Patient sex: M
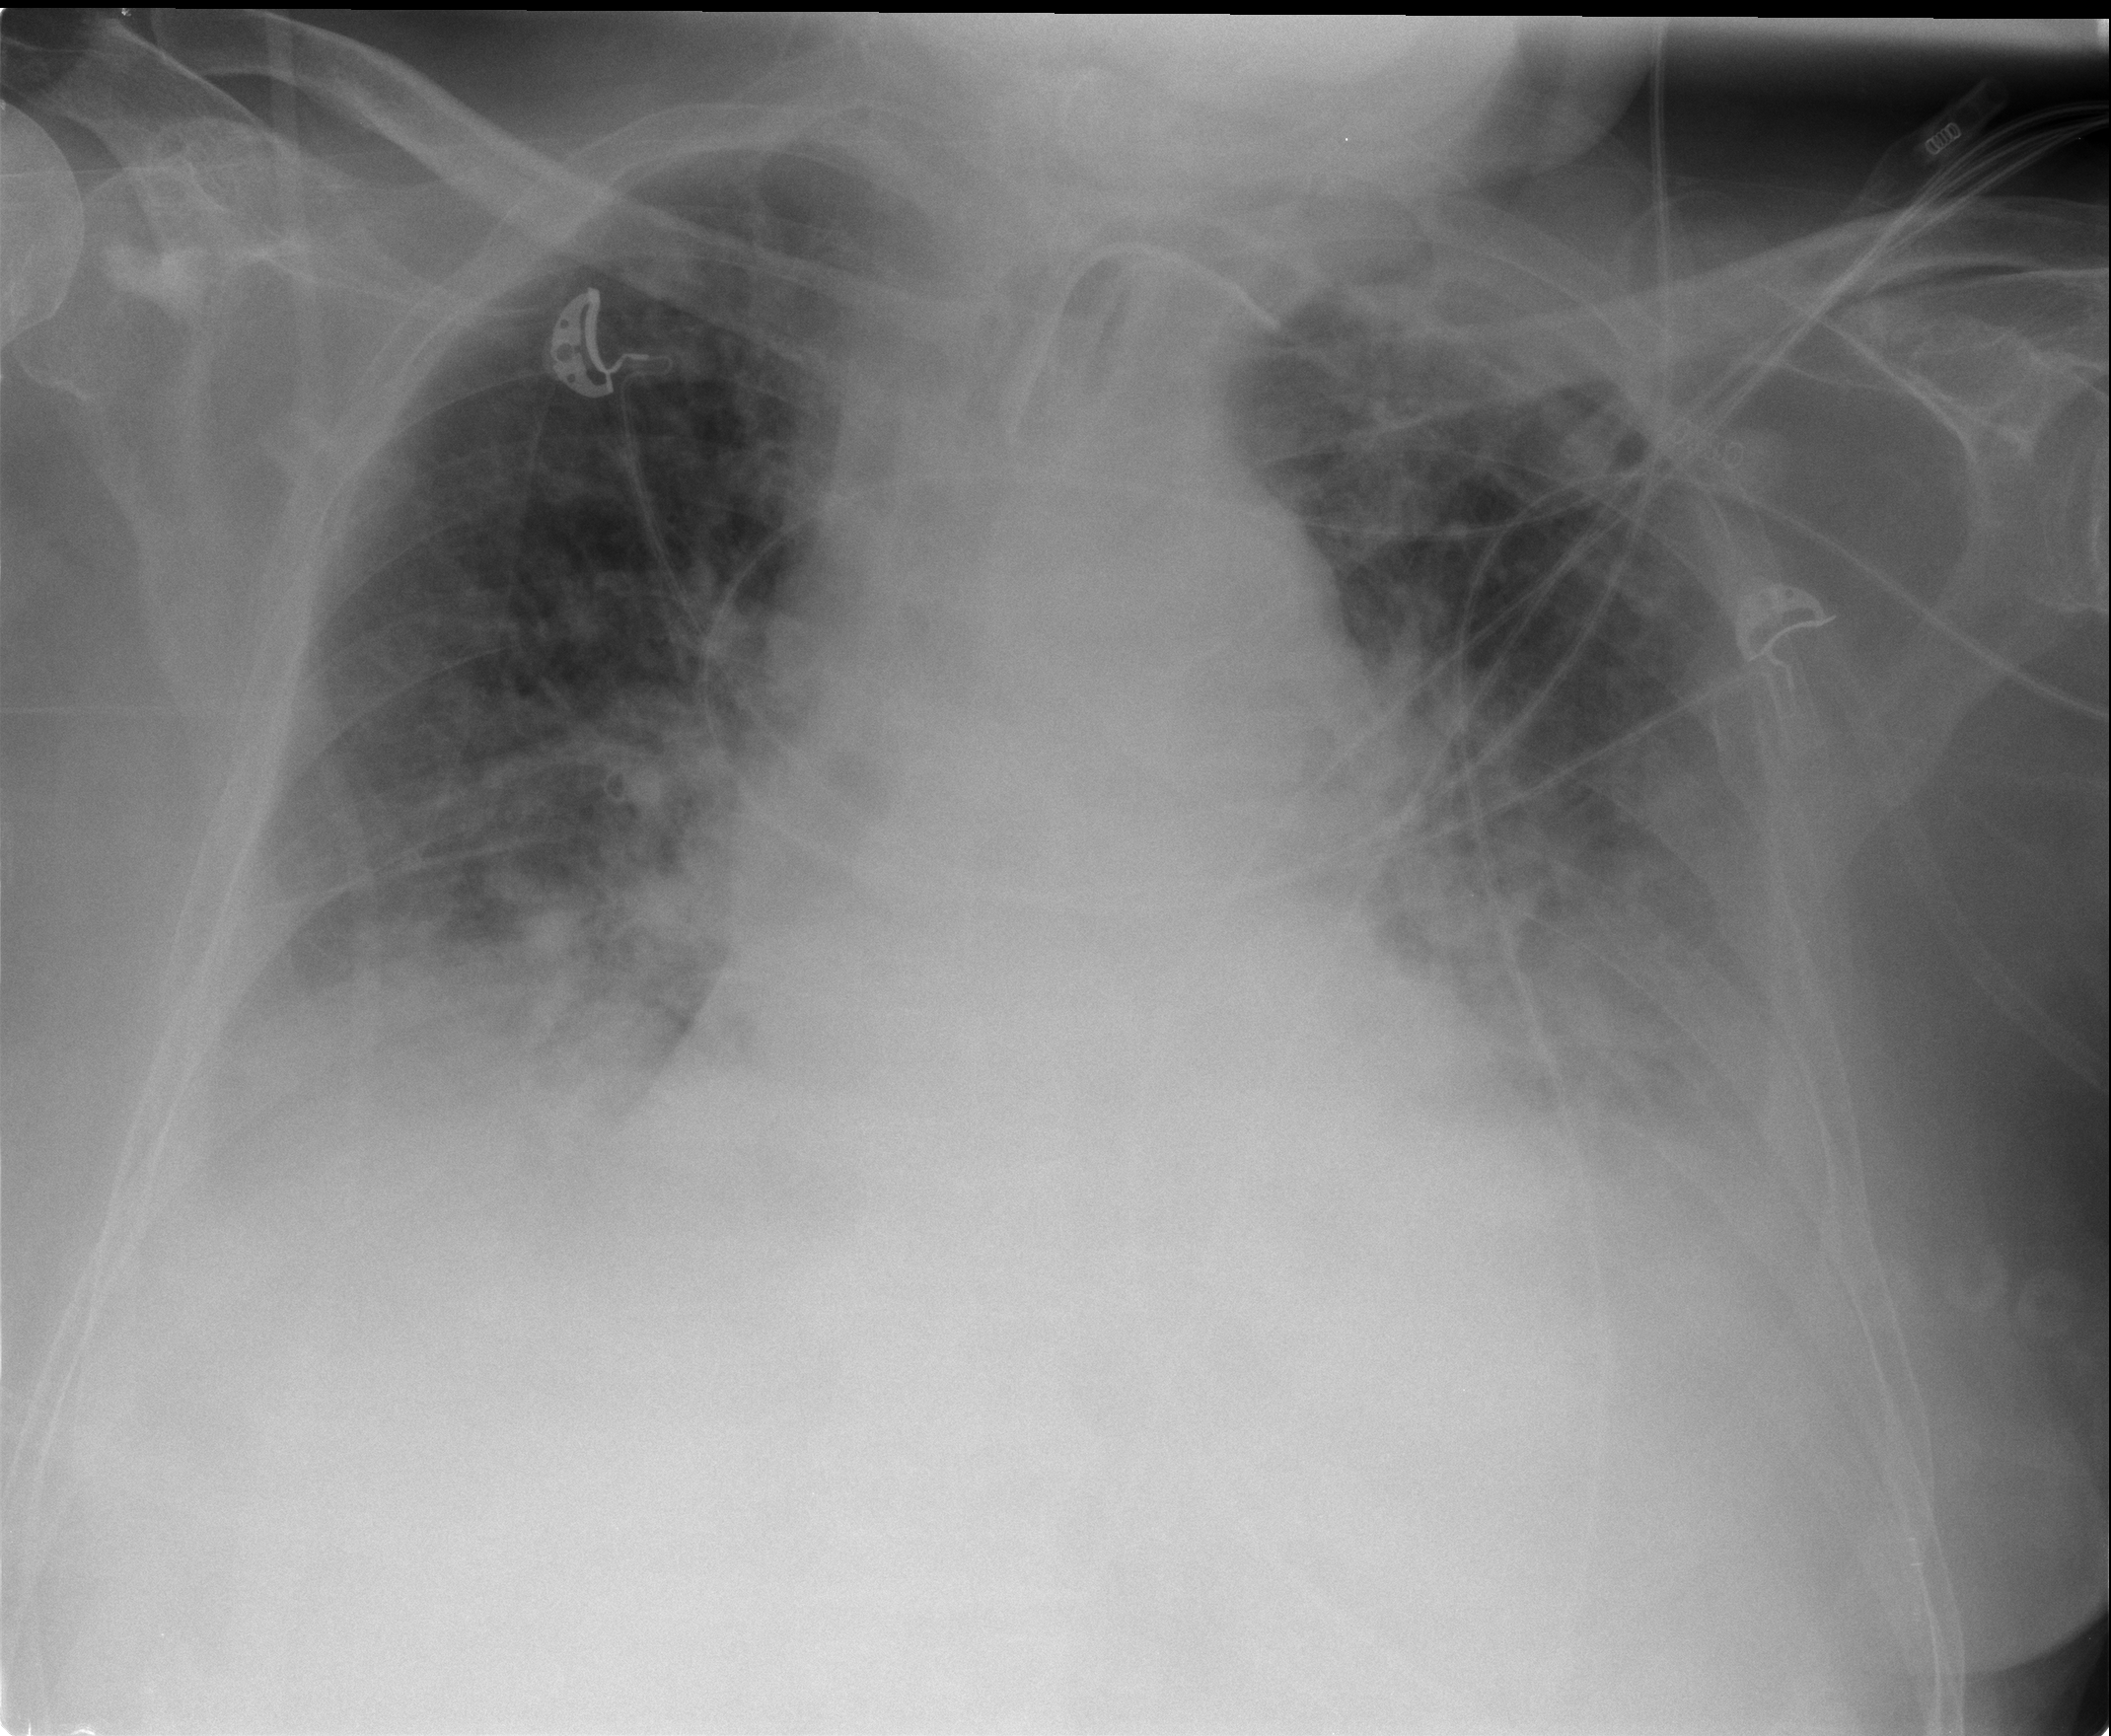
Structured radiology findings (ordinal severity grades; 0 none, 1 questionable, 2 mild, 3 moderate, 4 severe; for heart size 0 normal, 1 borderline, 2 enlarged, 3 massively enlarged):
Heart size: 2
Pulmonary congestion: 3
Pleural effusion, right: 2
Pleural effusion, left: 3
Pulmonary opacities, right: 2
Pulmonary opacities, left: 3
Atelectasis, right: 2
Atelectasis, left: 3